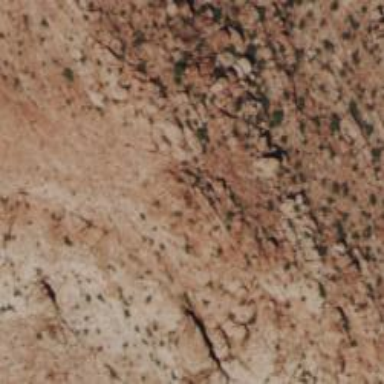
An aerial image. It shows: Brown cliff in nature.